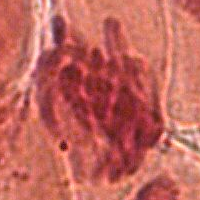
Label: metaphase